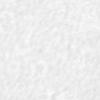
Label: no_change